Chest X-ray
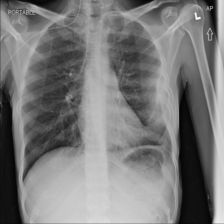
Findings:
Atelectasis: negative
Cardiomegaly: negative
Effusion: negative
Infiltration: positive
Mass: negative
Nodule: negative
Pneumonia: negative
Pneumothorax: negative
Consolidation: negative
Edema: negative
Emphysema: negative
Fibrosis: negative
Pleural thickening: negative
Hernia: negative